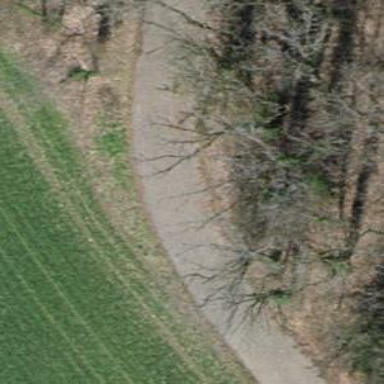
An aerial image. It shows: Well-maintained track road of grade 1.